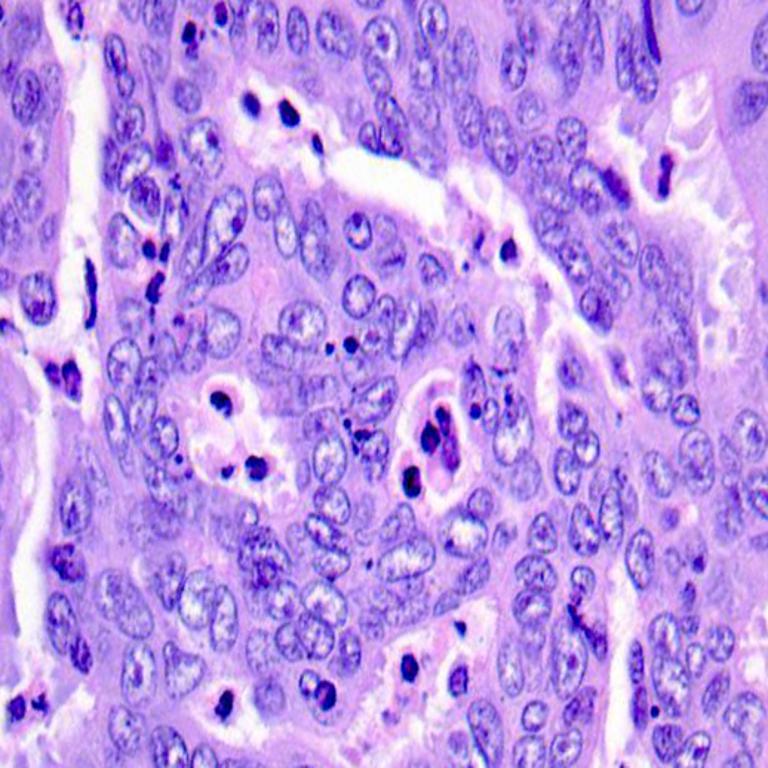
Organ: colon
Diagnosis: adenocarcinomas